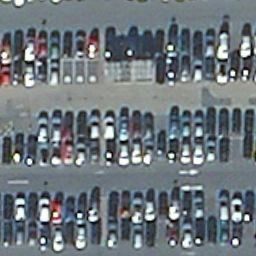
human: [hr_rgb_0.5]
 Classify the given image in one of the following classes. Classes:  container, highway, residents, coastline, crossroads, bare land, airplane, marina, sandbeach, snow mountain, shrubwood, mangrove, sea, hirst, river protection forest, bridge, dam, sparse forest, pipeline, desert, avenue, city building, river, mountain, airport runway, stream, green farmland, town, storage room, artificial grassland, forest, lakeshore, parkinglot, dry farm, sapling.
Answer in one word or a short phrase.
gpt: parkinglot